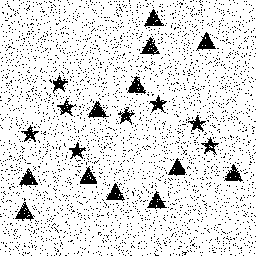
Squares: 0
Triangles: 12
Stars: 8
Total shapes: 20